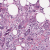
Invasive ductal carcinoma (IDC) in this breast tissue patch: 1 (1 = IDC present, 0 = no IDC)